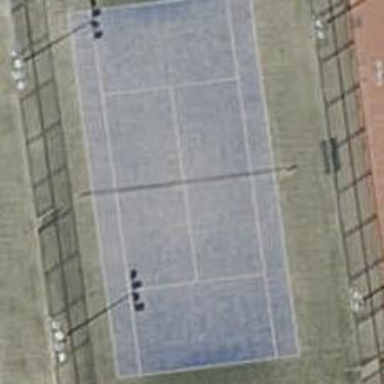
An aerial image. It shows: Tennis court on pitch designated for leisure land.